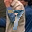
Label: 7